Question:
I am using Formula as:
'''
=INDEX(B1:G1,H3)
'''
Its not working. even tough similar posts are present I could not find the issue with this.
I am actually doing a max of all the Row entities like:
'''
=MAX(B2:G2)
'''
and doing
'''
=INDEX(B1:G1,H2)
'''
It works for first row and not for the other
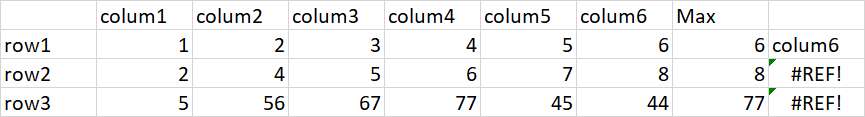
Answer: INDEX wants the relative position not the value. You need to add a MATCH:
'''
=INDEX($B$1:$G$1,MATCH(H2,B2:G2,0))
'''
The Match will return the relative position of the match.